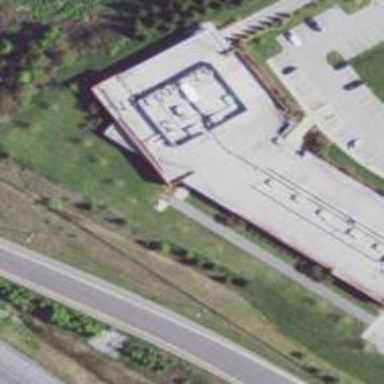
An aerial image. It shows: Office building.